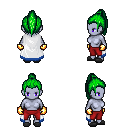
a pixel art fantasy rpg character, female body template, dark elf, purple skin, white trimmed cape, red pants, green long topknot hairstyle, gold gloves, gray slippers, four views (front, back, left, right), 2x2 character sprite sheet, small pixel art, hard edges, no anti-aliasing